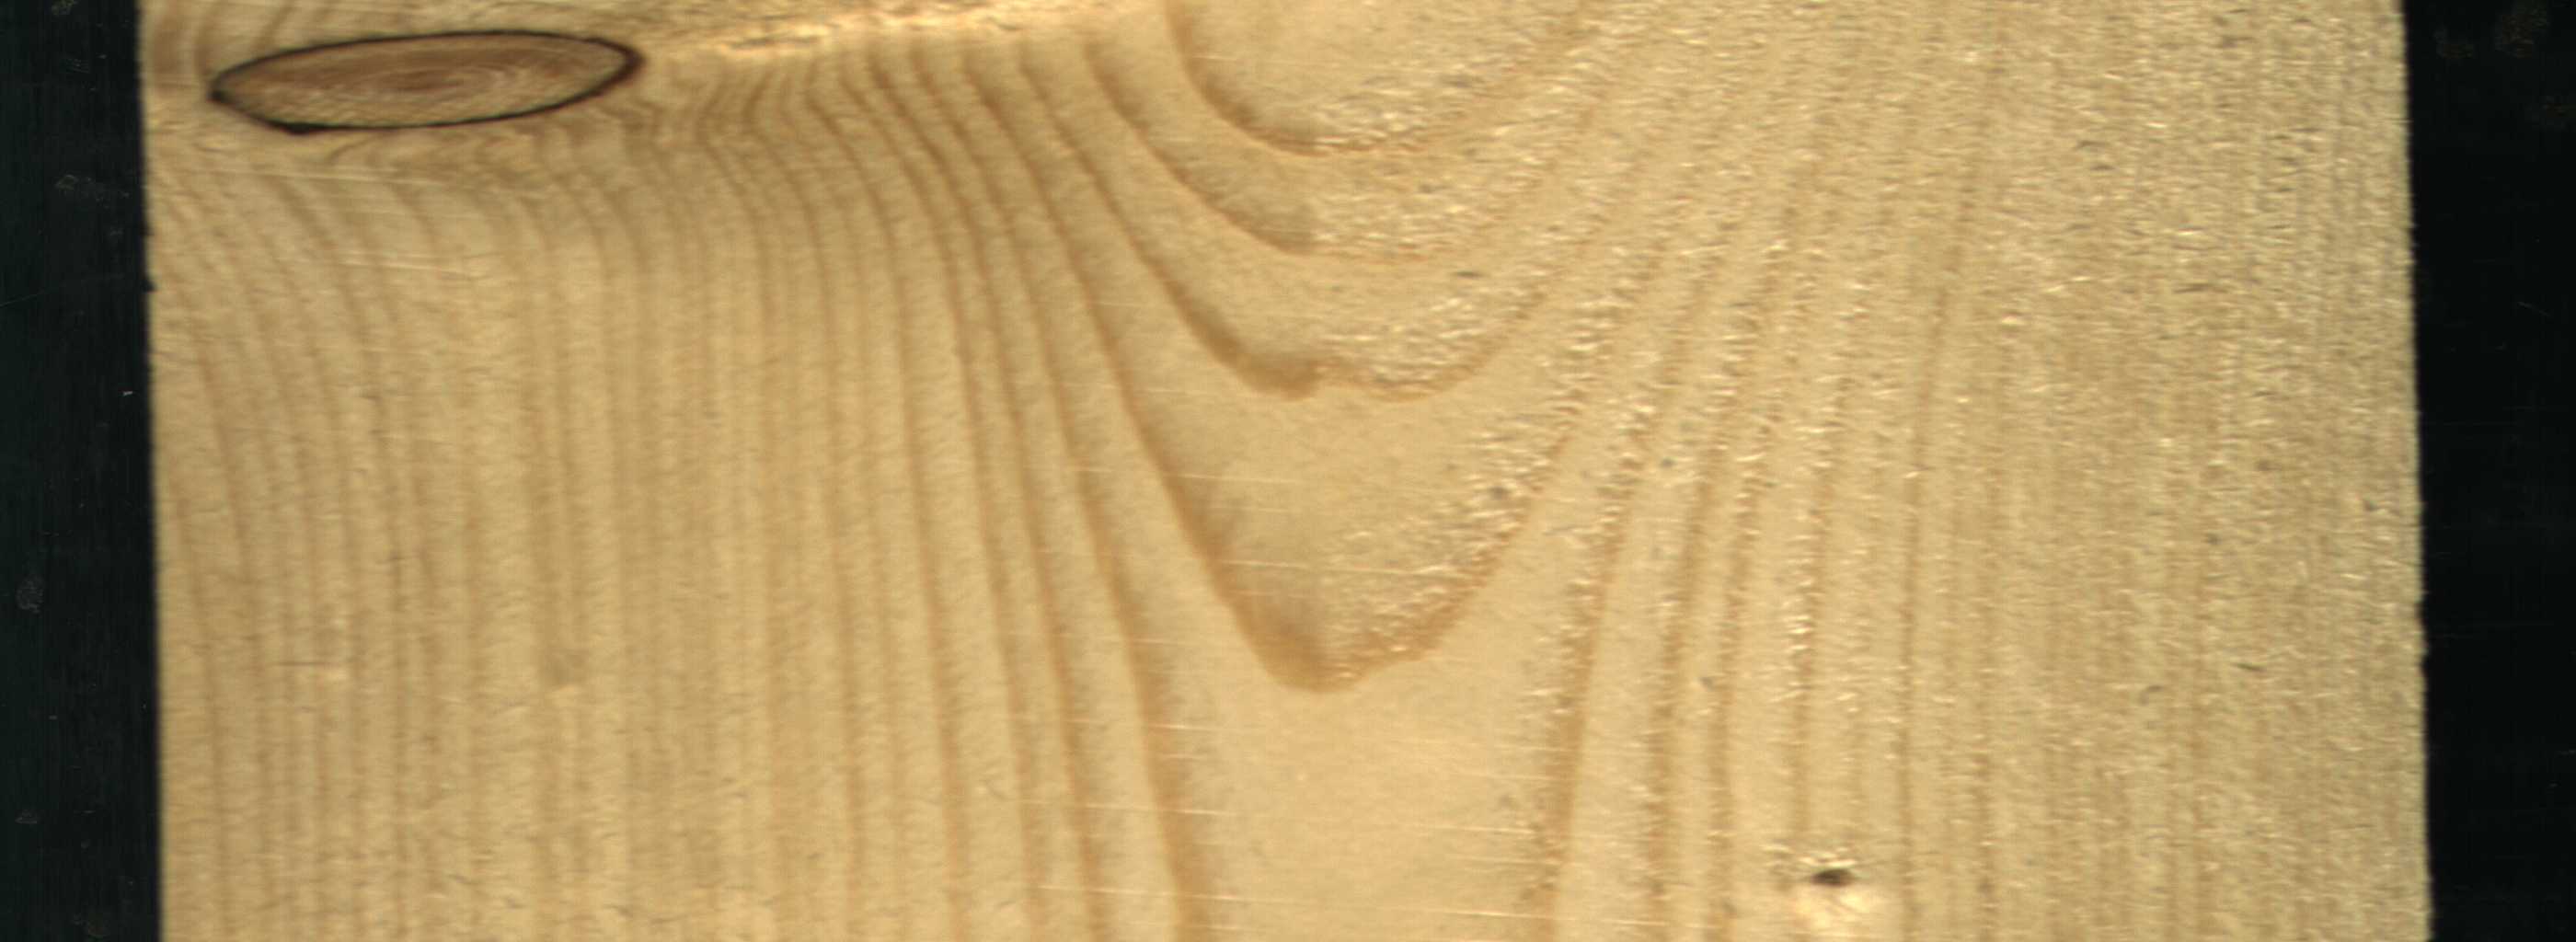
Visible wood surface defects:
Dead_Knot